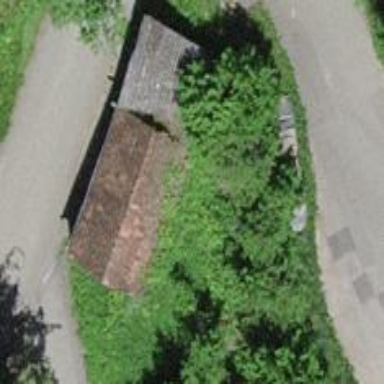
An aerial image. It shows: Shed building.